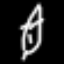
Label: leaf